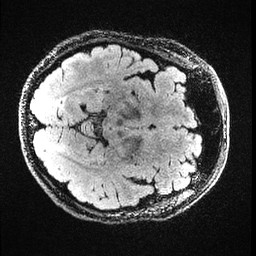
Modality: FLAIR
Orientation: axial
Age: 44
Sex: male
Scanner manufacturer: ge
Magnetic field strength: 3 T
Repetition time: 4.802 s
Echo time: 0.1163 s